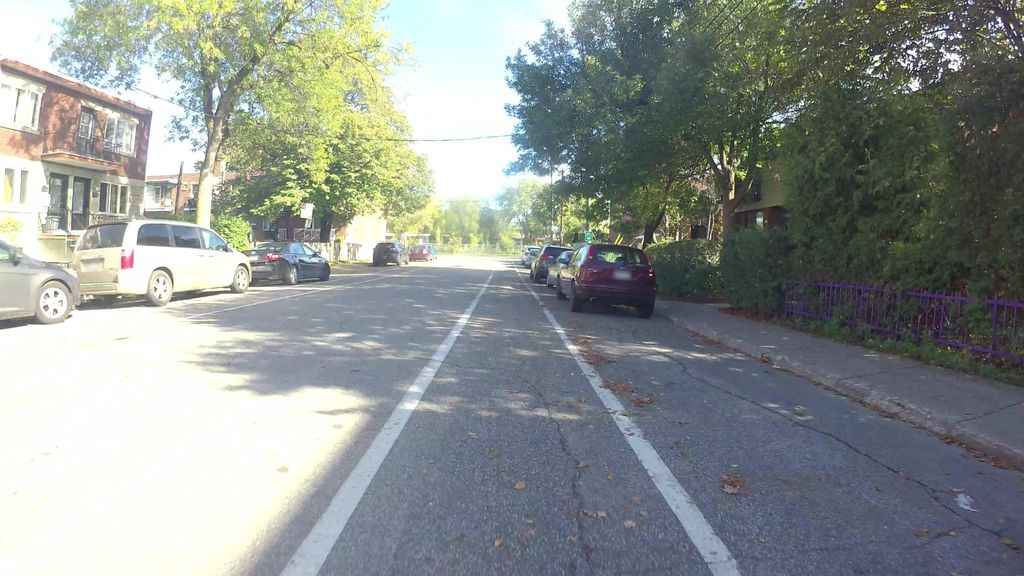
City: montreal